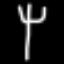
Label: fork